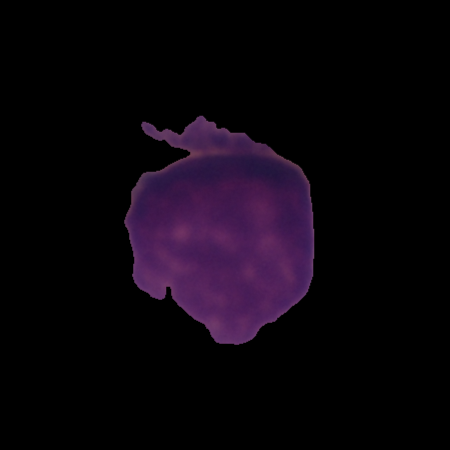
Label: healthy